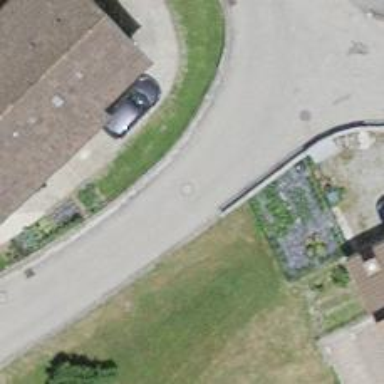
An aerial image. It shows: Residential road.